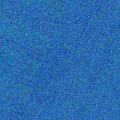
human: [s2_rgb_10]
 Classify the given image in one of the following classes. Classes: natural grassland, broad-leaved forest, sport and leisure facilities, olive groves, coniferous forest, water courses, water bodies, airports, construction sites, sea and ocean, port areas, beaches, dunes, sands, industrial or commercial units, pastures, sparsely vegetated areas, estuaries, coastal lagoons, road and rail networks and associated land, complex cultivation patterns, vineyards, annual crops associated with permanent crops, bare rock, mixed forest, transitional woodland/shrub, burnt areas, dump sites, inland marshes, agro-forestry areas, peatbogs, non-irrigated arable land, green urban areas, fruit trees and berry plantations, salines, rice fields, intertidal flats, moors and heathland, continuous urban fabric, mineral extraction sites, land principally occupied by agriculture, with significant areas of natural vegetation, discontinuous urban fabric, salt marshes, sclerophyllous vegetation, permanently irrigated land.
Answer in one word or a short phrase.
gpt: sea and ocean